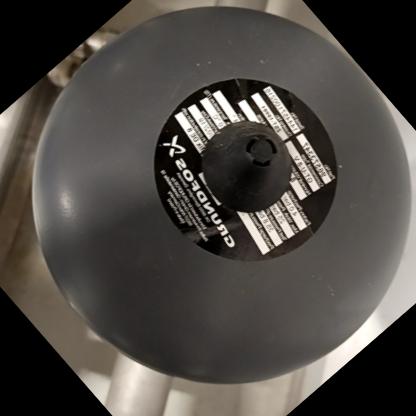
Klasa: tabliczka-znamionowa